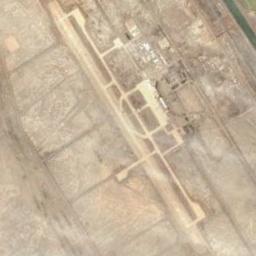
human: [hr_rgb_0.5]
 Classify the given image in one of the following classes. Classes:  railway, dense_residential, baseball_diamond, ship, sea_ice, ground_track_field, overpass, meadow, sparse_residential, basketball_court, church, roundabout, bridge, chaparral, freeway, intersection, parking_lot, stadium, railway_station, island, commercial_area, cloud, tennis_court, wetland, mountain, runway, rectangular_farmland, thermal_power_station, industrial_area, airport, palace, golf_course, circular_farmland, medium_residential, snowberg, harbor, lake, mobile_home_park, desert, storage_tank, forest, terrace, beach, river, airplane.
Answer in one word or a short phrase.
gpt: airport